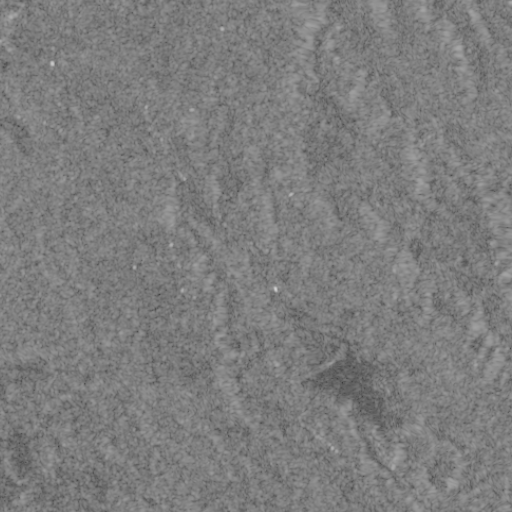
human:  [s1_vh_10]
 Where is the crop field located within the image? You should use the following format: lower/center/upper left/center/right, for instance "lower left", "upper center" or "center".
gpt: The crop field is located in the center left of the image.
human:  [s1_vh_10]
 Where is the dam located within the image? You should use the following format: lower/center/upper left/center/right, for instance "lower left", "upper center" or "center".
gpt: The dam is located in the lower right of the image.
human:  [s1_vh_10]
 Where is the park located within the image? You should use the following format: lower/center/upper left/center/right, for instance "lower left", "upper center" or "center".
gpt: The park is located in the upper left of the image.
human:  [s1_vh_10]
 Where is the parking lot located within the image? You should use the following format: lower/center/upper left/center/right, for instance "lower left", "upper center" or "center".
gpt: There is no parking lot in the image.

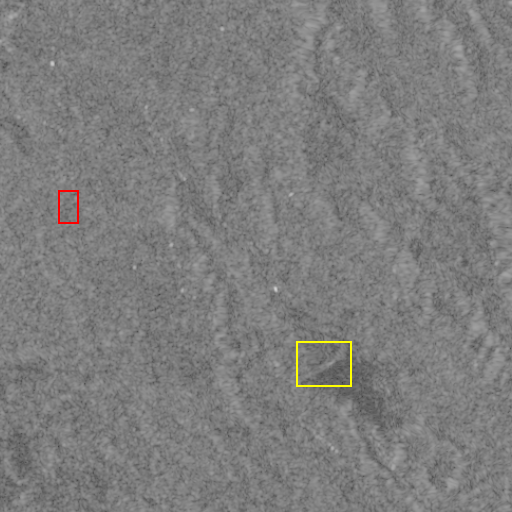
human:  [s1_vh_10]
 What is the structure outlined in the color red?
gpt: The structure outlined in red is a crop field.
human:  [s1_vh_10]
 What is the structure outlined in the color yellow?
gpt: The structure outlined in yellow is a dam.
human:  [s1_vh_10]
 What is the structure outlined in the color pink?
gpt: There is no pink outline.